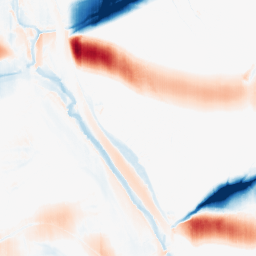
Category: morphological
Decomposition family: morphological_ellipse
Decomposition parameters: operation: average
width: 50
height: 5
Upsampling method: bicubic
Upsampling parameters: scale: 4
Upsampling scale: 4